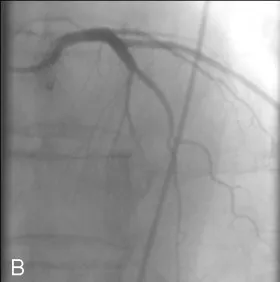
Coronary angiography ruling out relevant coronary artery disease. Cranial. Angulation.
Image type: radiology (x_ray)